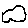
Label: cloud